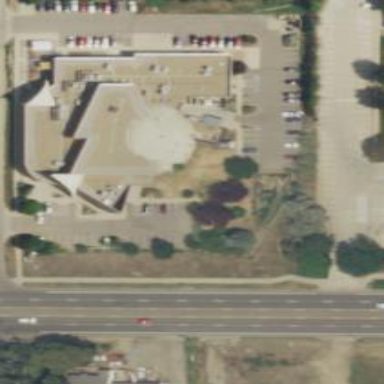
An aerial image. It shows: Animal shelter housed in building.